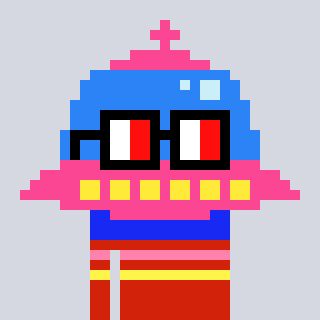
a pixel art character with square glasses with black frames and red eyes, a ufo-shaped head and a red-colored body on a cool background